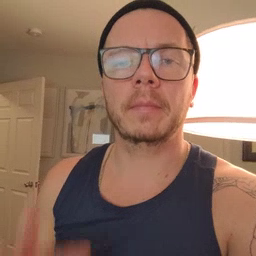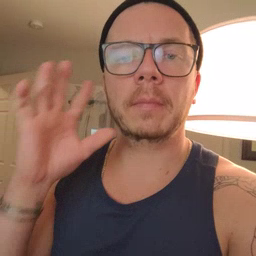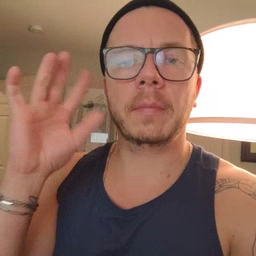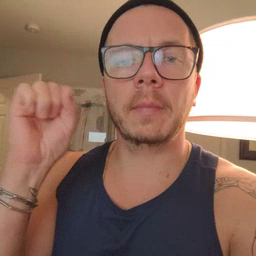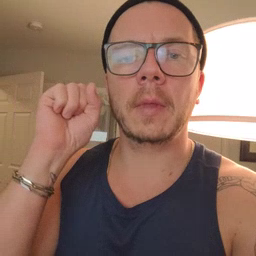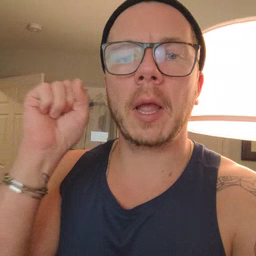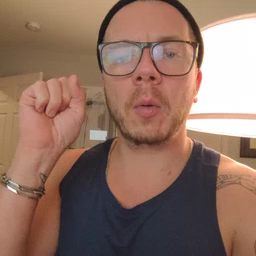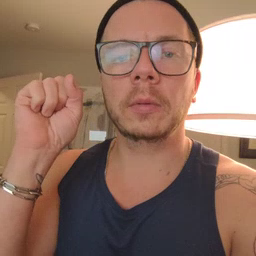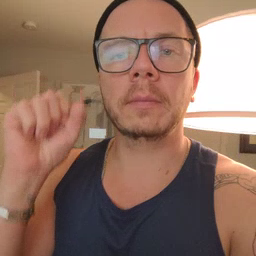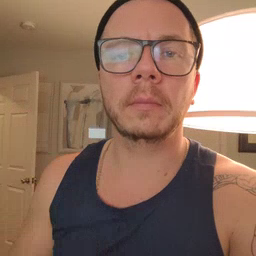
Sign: loud